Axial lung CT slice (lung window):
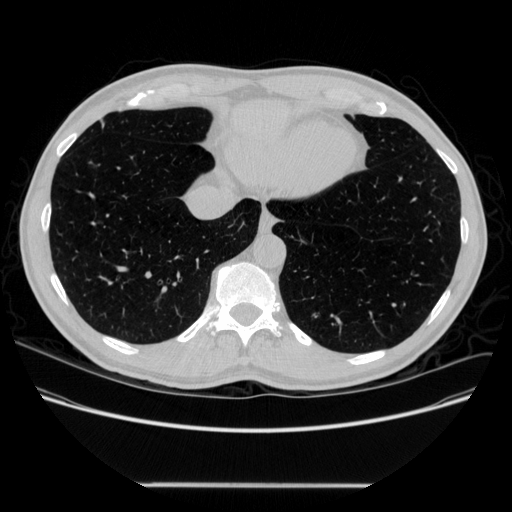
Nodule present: no